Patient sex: M
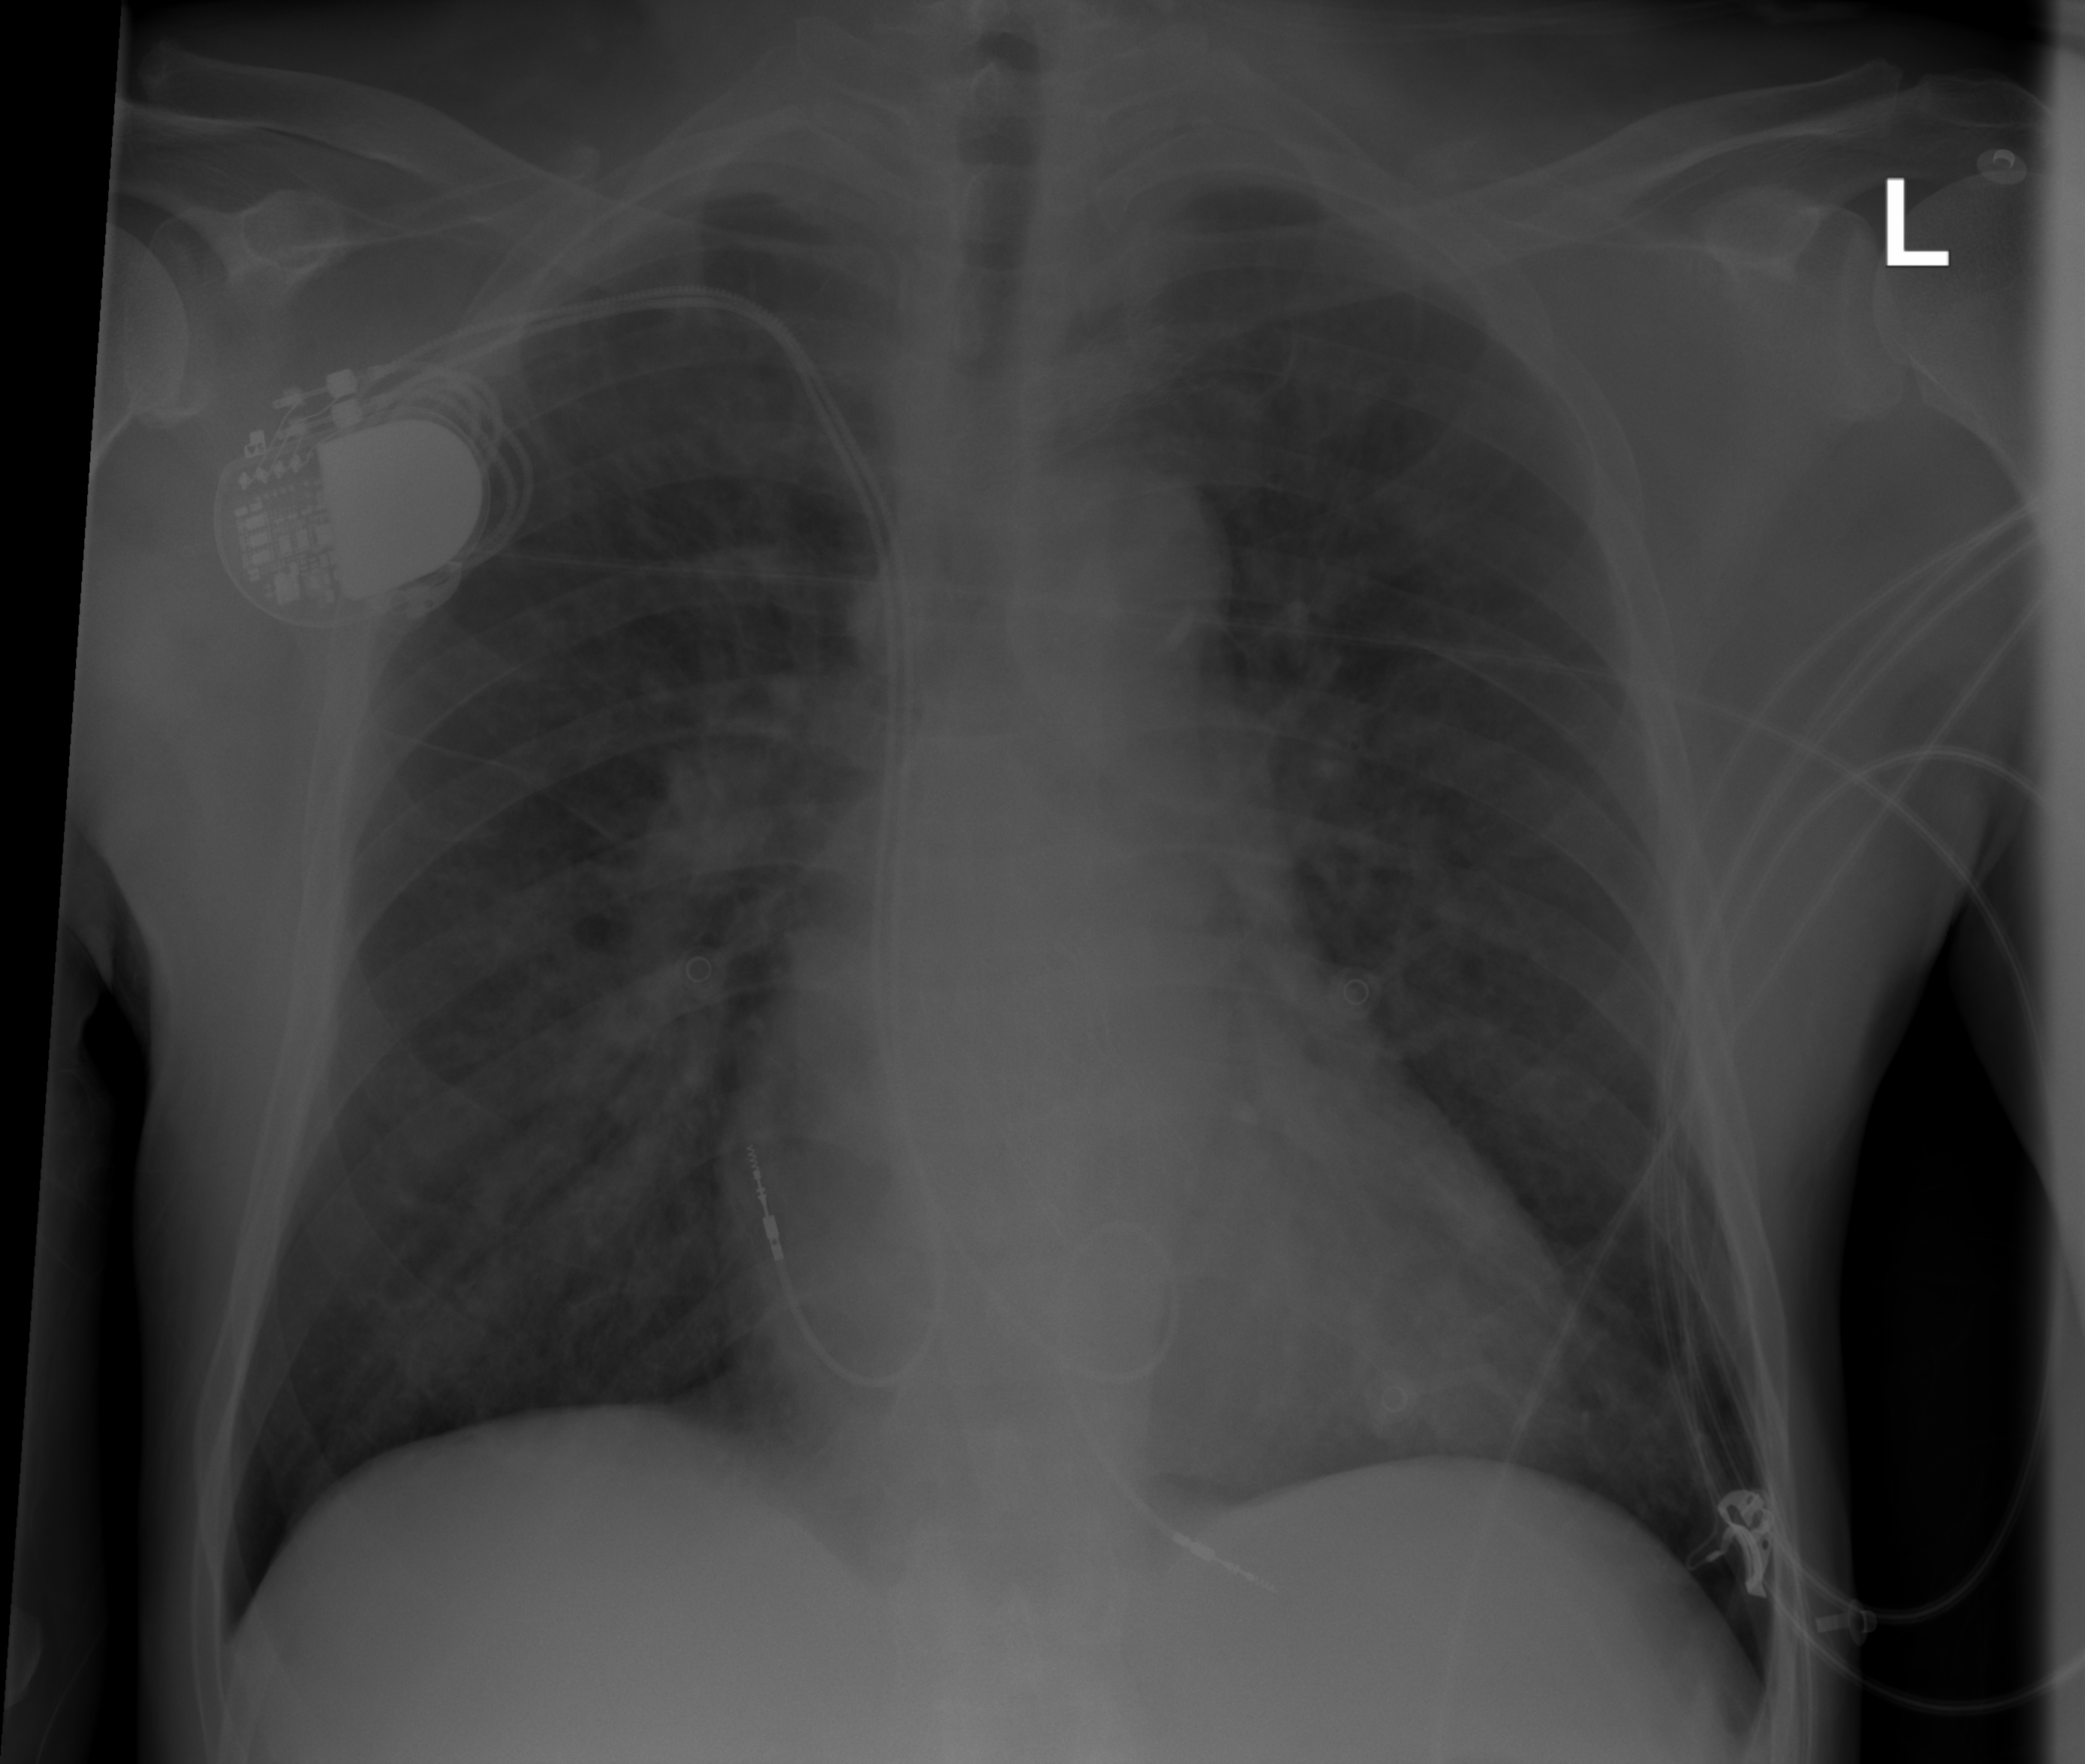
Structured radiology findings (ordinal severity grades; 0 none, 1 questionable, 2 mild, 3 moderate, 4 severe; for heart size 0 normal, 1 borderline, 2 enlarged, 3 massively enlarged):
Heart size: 2
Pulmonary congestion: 0
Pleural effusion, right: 0
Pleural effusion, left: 0
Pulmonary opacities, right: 2
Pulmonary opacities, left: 0
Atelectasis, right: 2
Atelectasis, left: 0